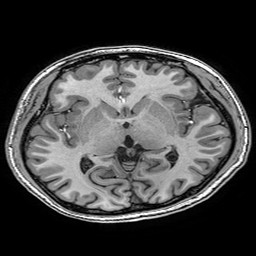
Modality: T1w
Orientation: coronal
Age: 18
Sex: female
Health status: healthy